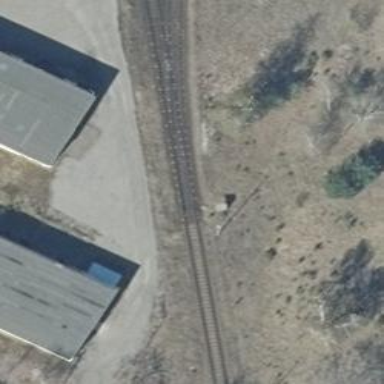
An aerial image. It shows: Railway switch.